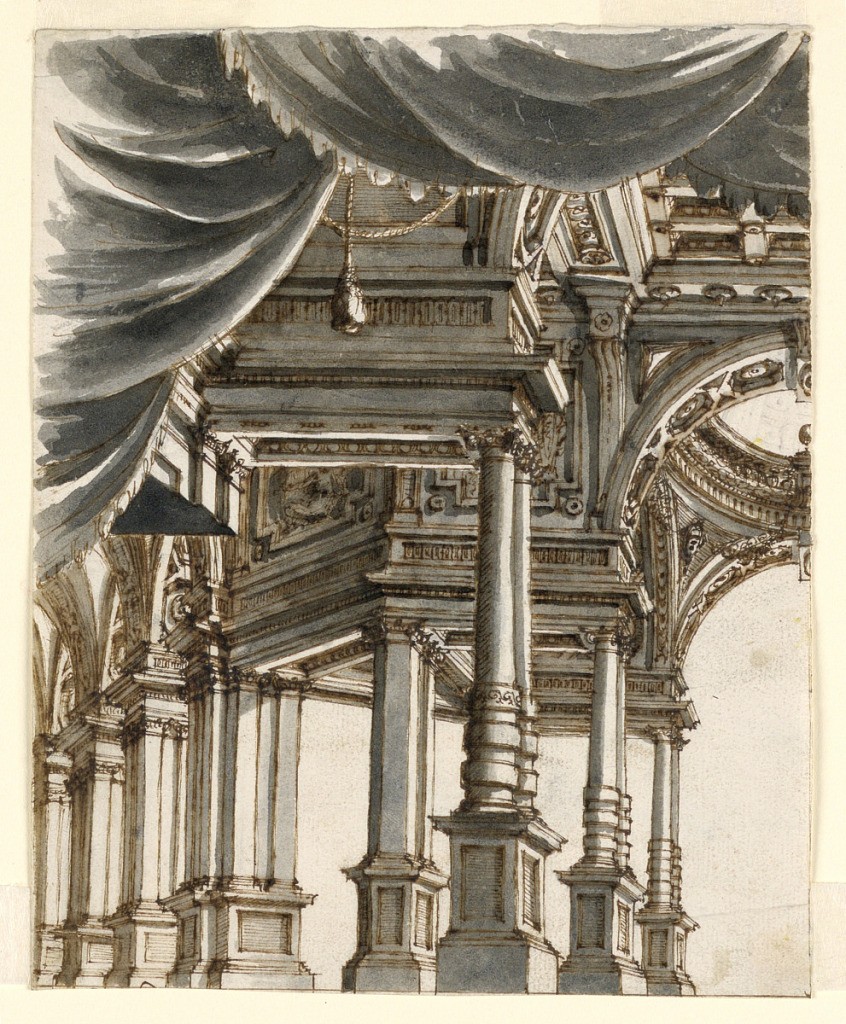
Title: Stage Design: Palace Atrium Supported by Columns and Pillars
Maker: Ferdinando Galli Bibiena, 1657 – 1743
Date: ca. 1770
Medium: Pen, bistre, grey water color wash on paper
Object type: Drawing
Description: Vertical rectangle. Columns and pilasters support vaults and arches, richly decorated in antique style. Only left side of stage decoration shown. Above is the stage frame, a curtain. At left a small triangle, the upper right side of which outlines the plan, separates the wall of the first plane from the colonnade probably intended for a side wing. On the reverse part of a perspective construction, pencil.